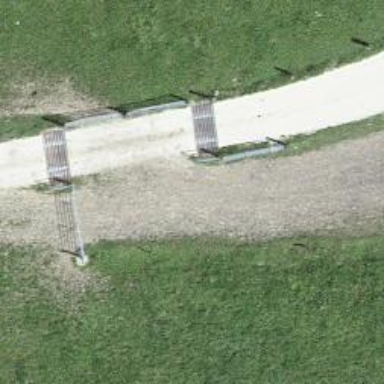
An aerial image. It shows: Cattle grid.